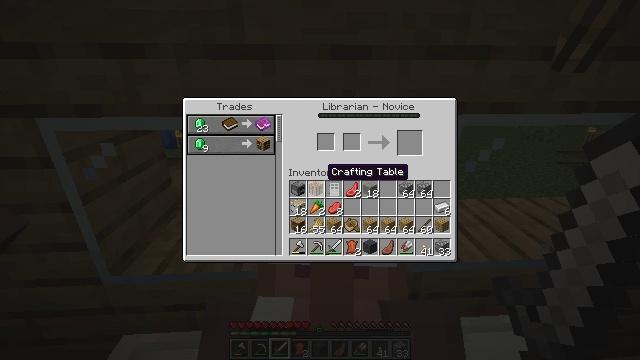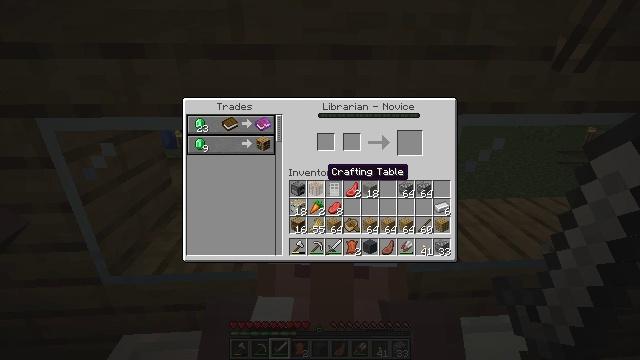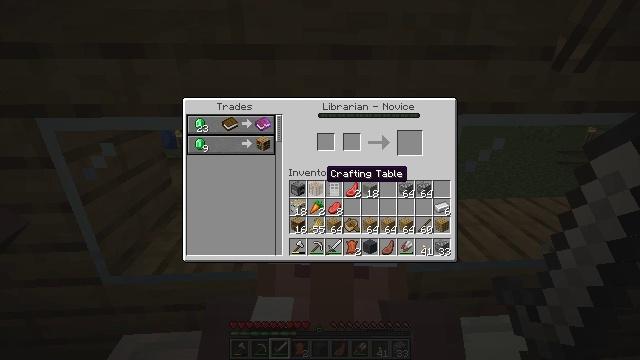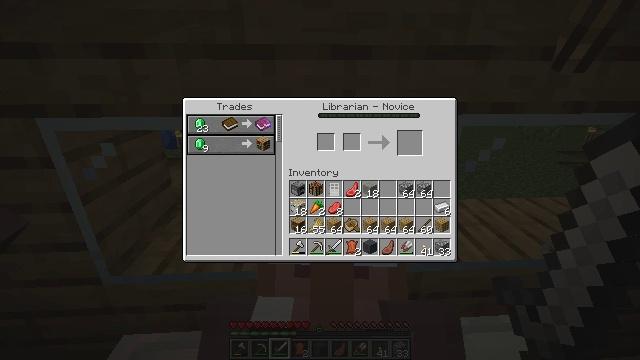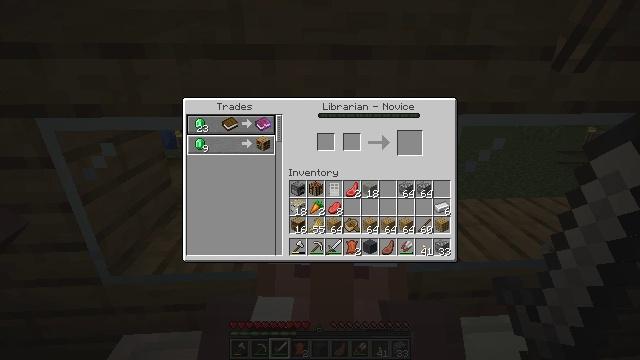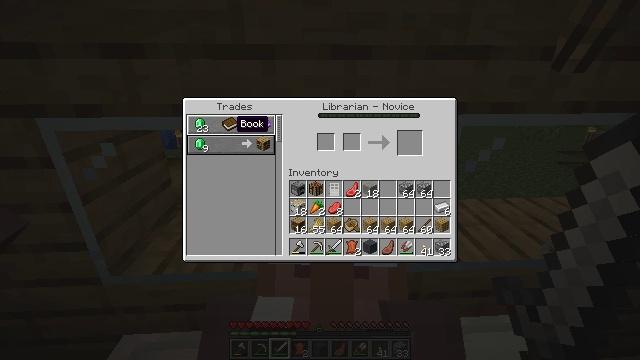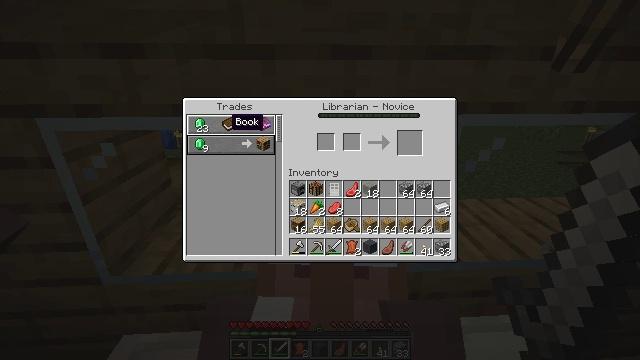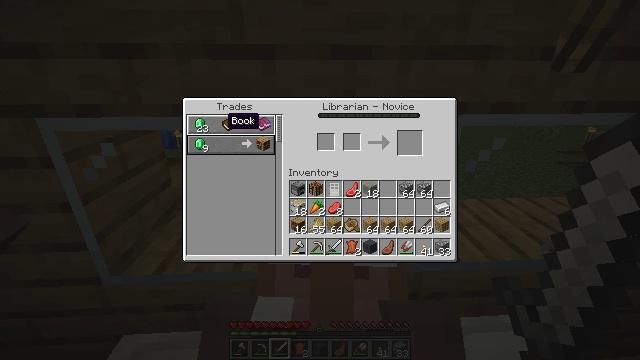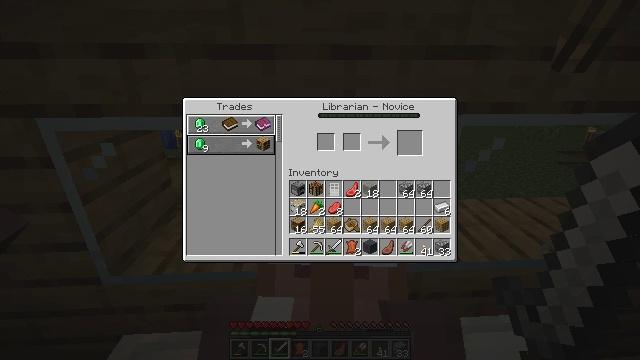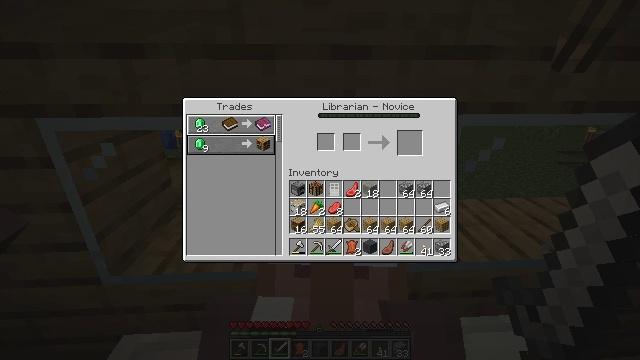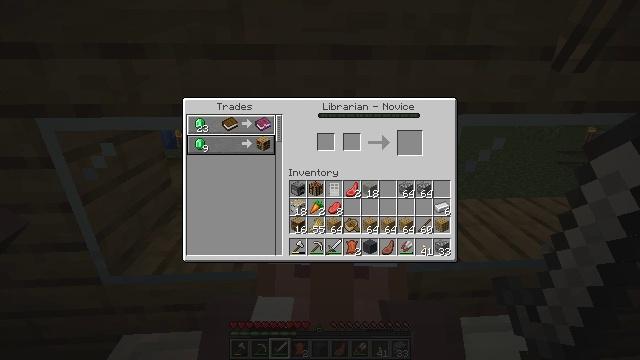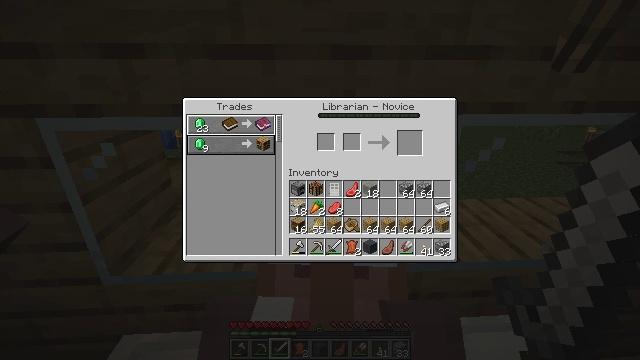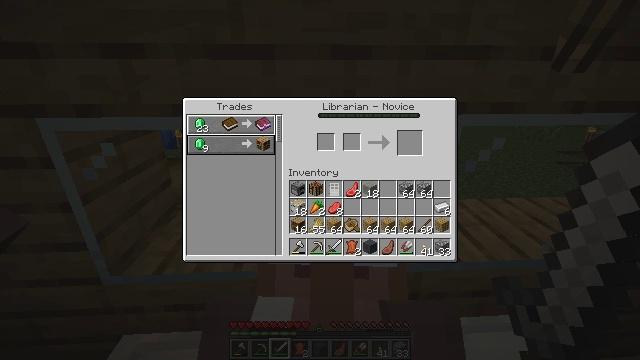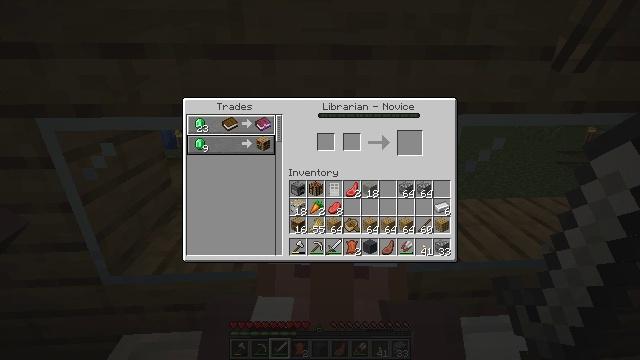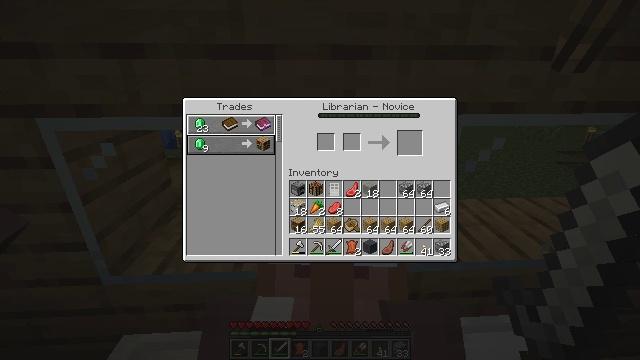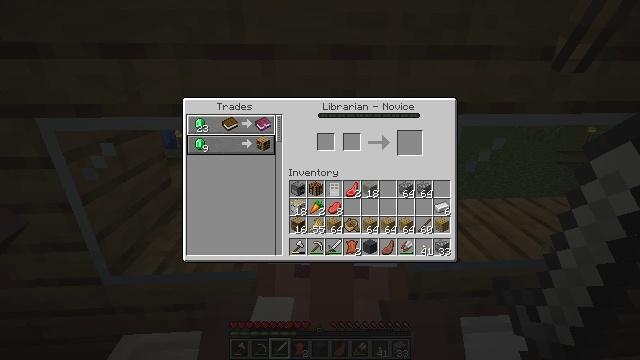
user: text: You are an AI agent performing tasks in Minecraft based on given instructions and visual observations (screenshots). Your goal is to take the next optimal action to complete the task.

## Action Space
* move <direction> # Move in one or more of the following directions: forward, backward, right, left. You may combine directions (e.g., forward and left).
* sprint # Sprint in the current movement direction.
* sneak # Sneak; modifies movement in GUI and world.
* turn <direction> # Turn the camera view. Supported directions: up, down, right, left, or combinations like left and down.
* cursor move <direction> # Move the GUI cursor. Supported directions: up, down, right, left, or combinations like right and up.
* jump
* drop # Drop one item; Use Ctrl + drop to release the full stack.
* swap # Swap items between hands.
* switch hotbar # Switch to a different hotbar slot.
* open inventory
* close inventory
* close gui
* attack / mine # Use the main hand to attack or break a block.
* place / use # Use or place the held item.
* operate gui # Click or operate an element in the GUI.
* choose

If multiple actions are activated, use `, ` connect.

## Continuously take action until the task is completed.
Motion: motion action
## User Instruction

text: Collect beetroots from the field.
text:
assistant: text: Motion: no_op
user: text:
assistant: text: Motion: no_op
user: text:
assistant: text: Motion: cursor move left and up
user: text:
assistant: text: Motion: cursor move left and up
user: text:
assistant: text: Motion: cursor move left and up
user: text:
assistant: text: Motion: no_op
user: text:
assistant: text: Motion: no_op
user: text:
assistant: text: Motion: no_op
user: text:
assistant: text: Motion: no_op
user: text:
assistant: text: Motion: no_op
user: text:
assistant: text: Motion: no_op
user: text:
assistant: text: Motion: no_op
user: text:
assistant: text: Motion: no_op
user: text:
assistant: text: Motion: no_op
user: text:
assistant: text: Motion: no_op
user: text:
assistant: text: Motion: no_op
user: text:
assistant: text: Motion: no_op
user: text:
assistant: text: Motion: no_op
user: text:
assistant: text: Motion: no_op
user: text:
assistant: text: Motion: no_op
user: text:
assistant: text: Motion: no_op
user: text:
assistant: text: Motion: no_op
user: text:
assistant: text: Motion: no_op
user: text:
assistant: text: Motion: no_op
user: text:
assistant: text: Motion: no_op
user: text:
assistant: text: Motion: cursor move right
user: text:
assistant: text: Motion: cursor move right
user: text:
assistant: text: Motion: cursor move right
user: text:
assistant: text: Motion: cursor move right
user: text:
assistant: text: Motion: no_op